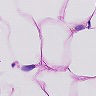
Metastatic tissue present: no